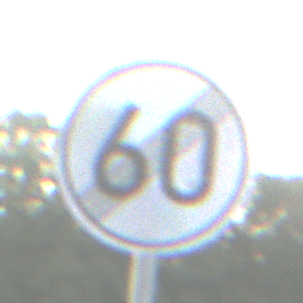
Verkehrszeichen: EndeGeschwindigkeit60
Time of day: SunriseSunset
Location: Outdoor (Nature)
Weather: PartlyCloudy
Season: NotSpecified
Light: Natural